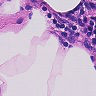
Metastatic tissue present: no